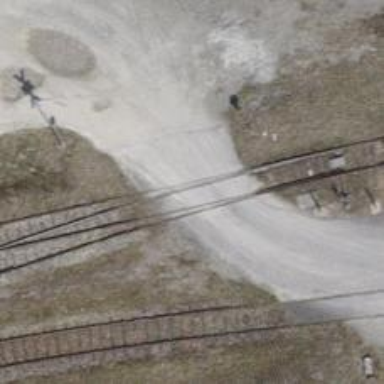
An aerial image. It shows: Railway level crossing.